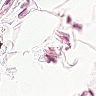
Metastatic tissue present: no